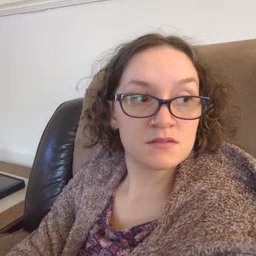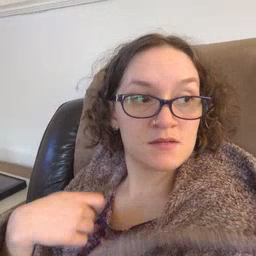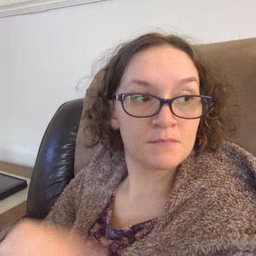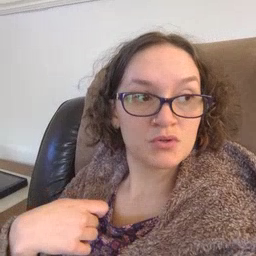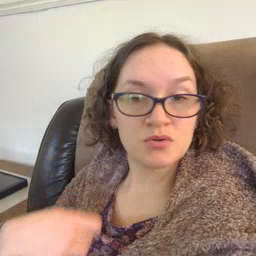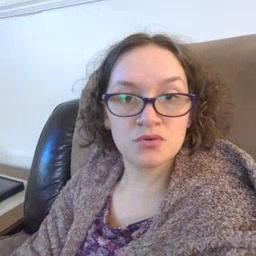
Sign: zipper